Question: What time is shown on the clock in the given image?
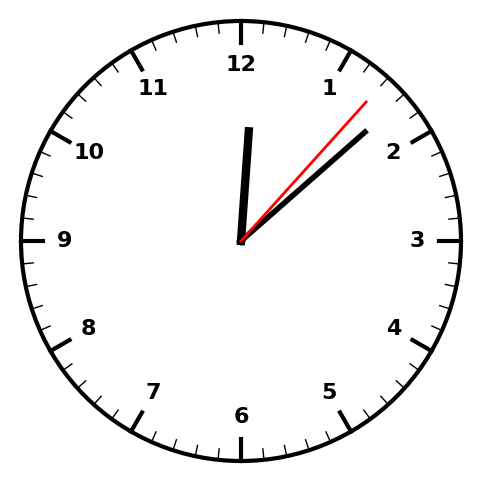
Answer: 12:08:07